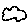
Label: cloud